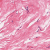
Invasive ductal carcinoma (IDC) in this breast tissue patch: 0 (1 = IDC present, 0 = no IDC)